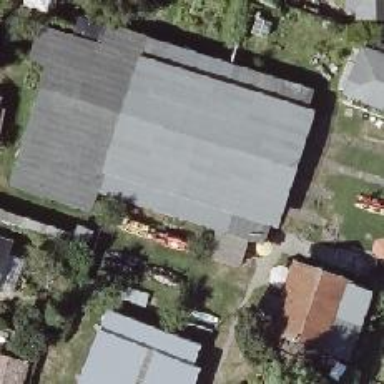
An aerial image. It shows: Outdoor shop.